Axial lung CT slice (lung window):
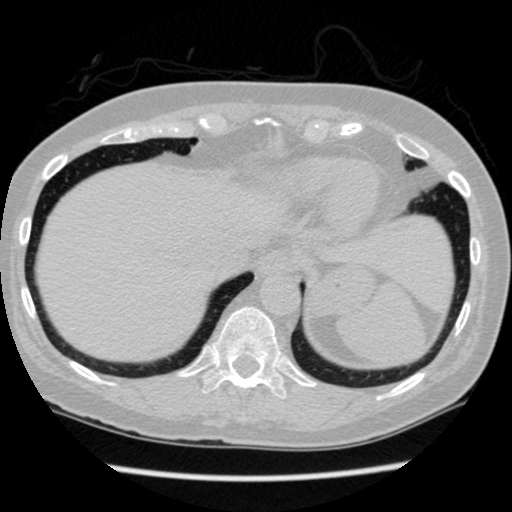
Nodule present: no